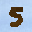
Label: 5